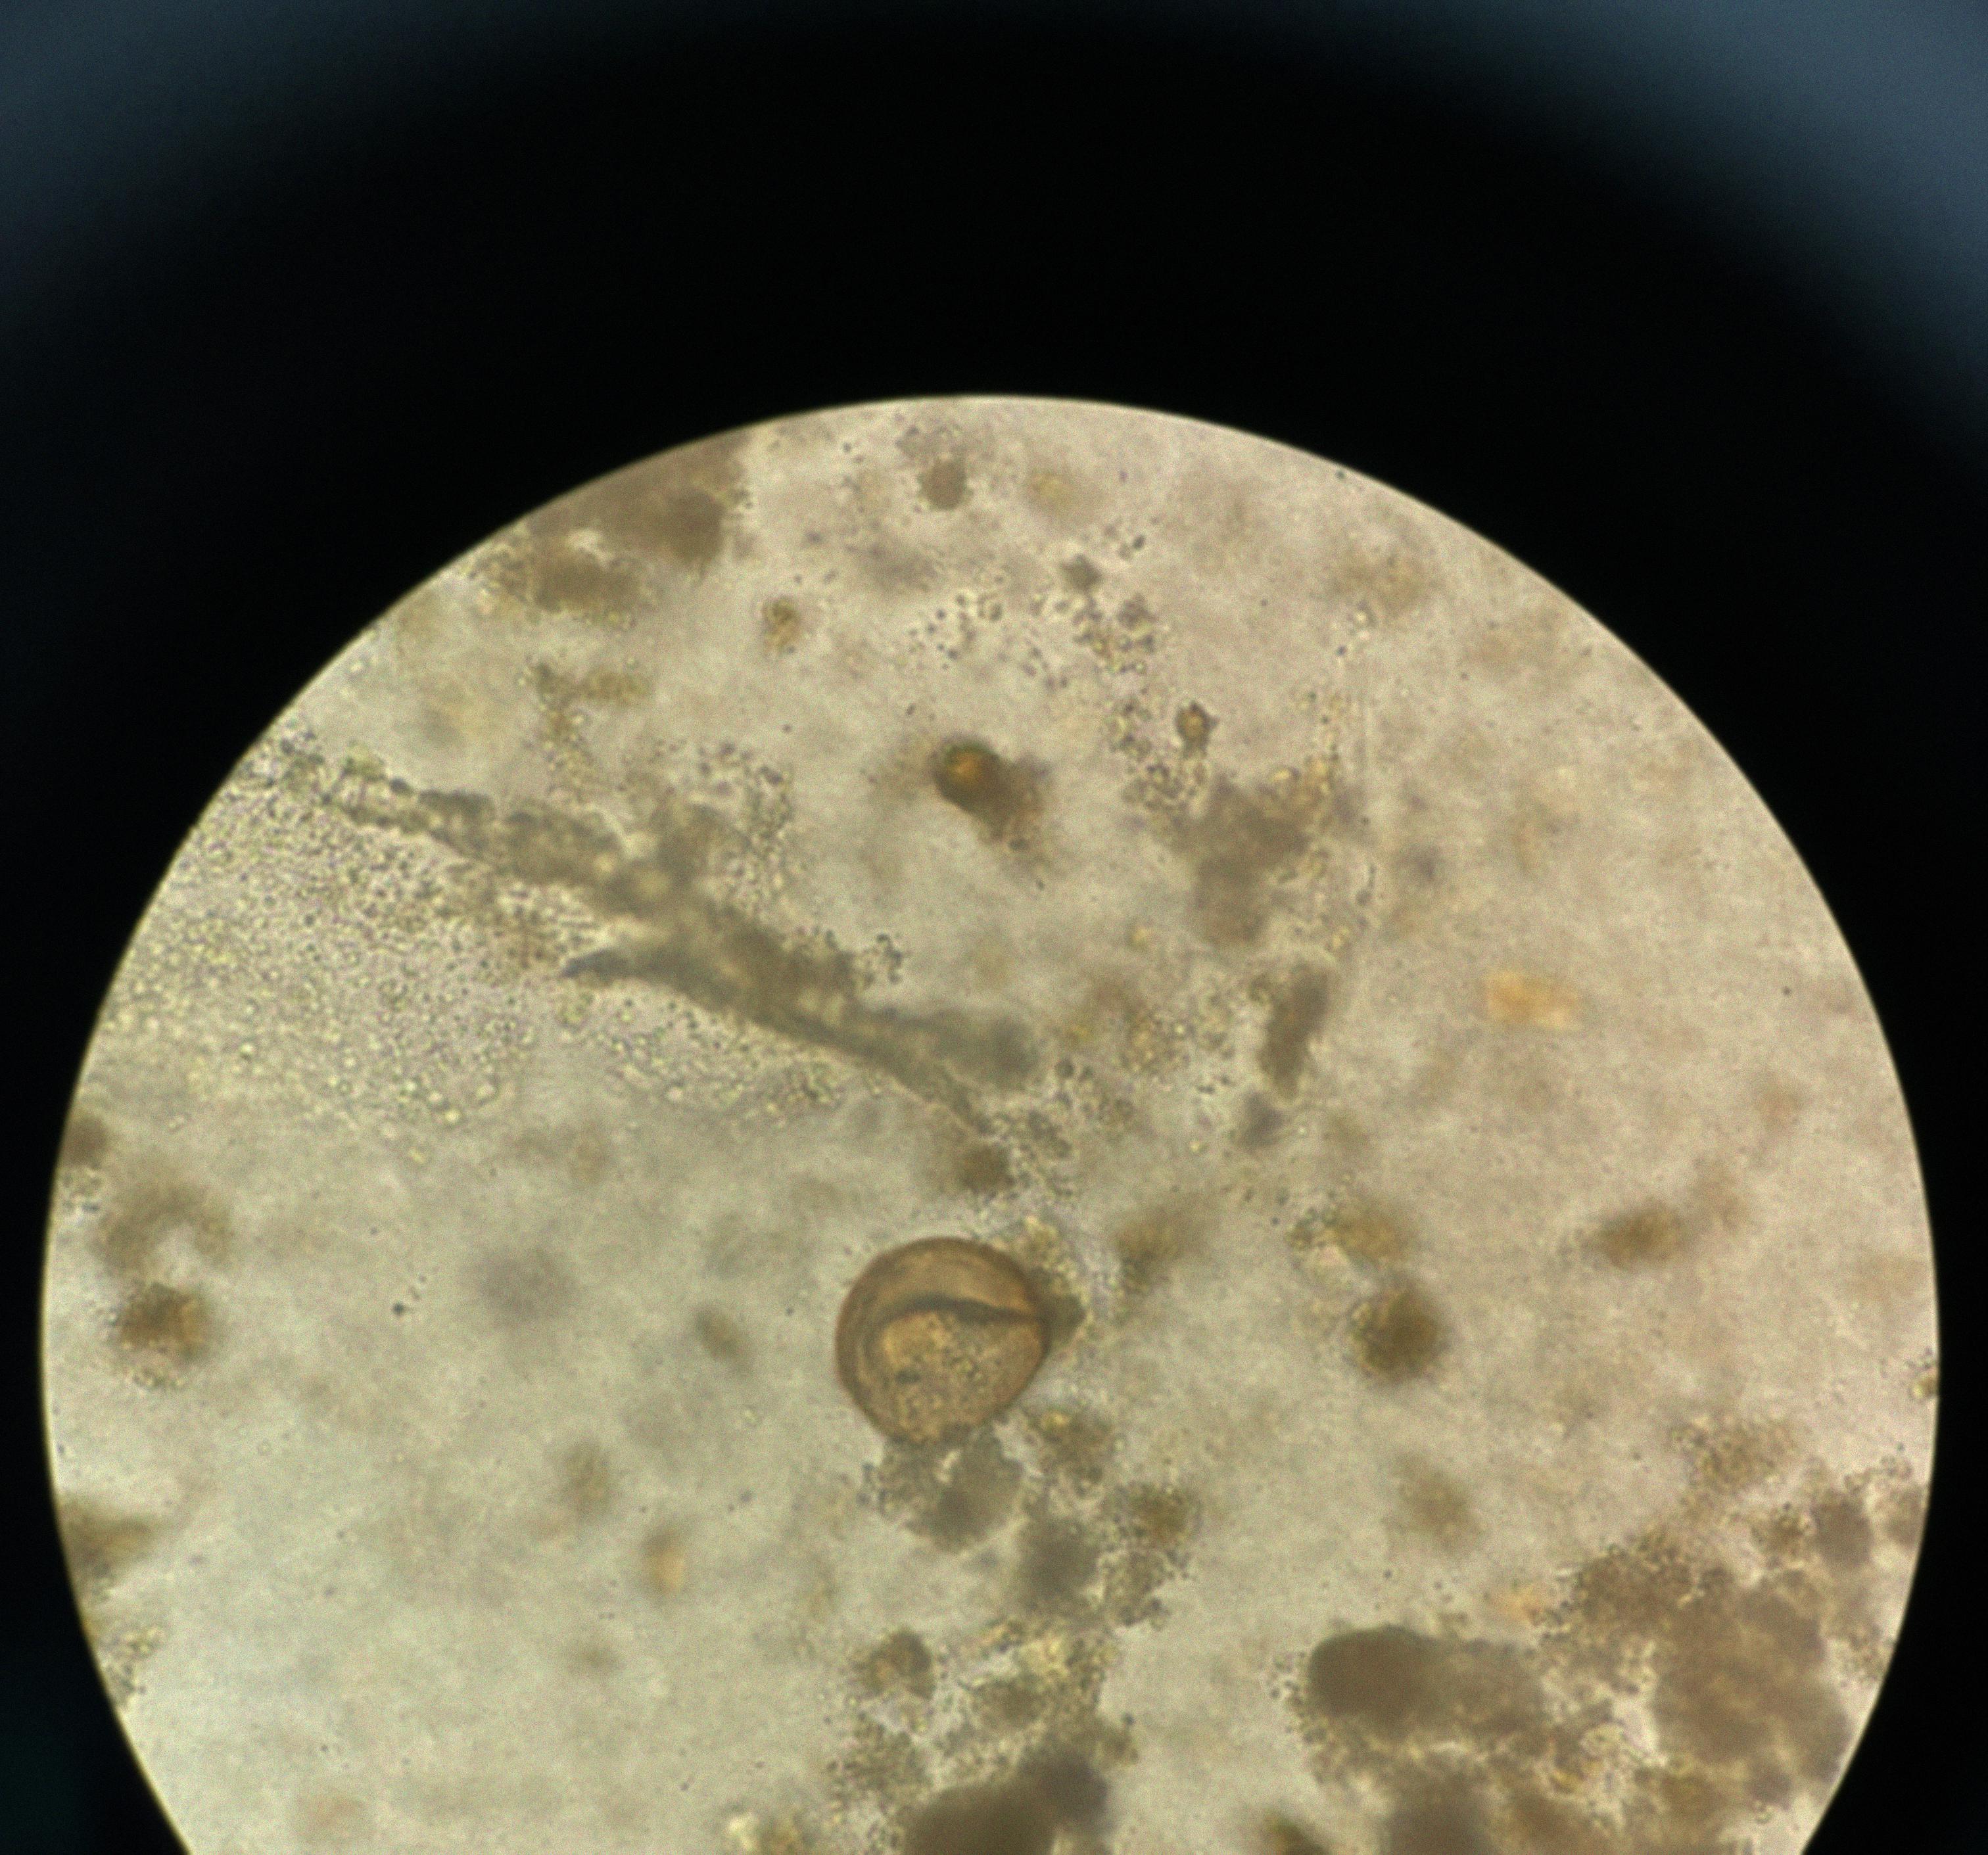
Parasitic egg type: Hymenolepis diminuta